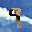
Label: 9